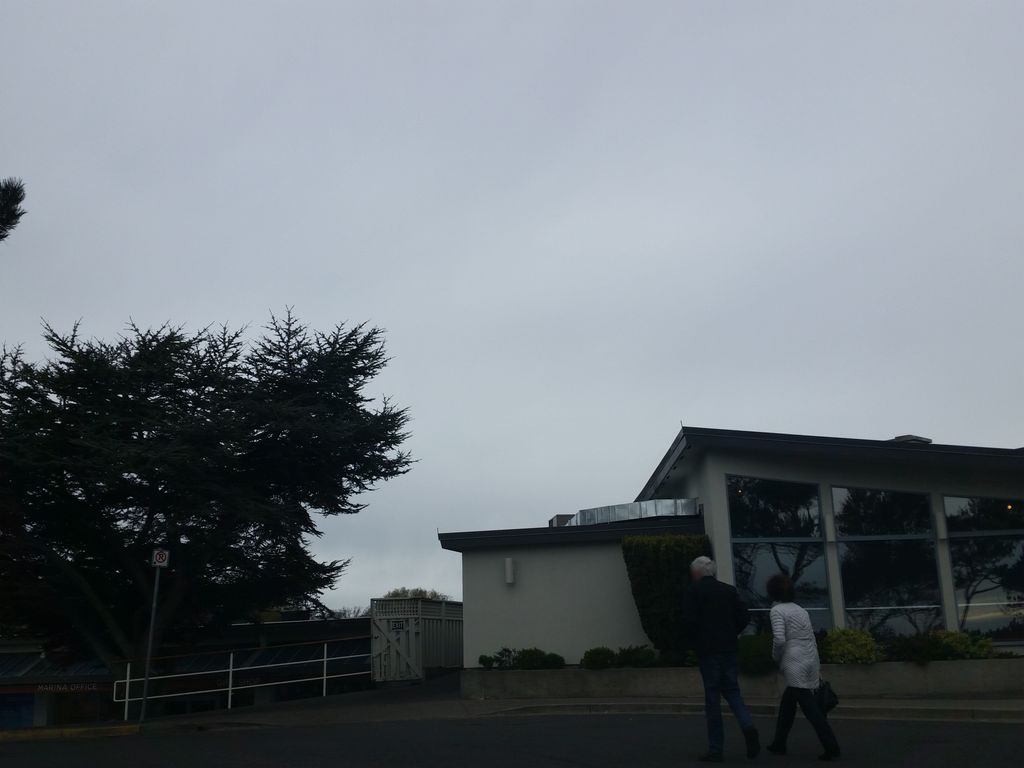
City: victoria